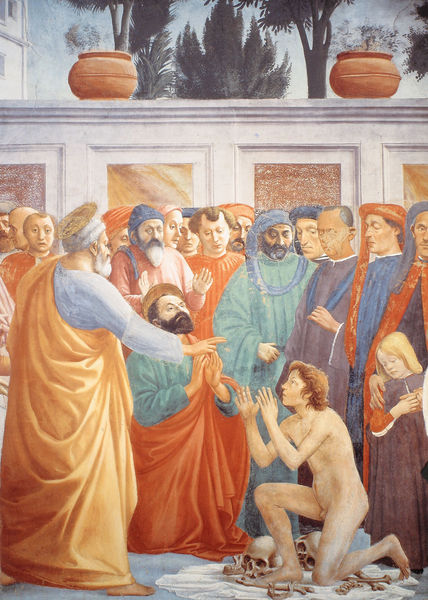
Titel: Fresken der Cappella Brancacci in S. Maria del Carmine
Künstler: Masolino da Panicale
Standort: Florenz, S. Maria del Carmine, Cappella Brancacci (EU - I - Toskana)
Schlagwörter: blau, gruppe, mann, nackt, nackter, bäume, gelb, grün, menschen, mädchen, frau, männer, orange, haus, rot, malerei, alt, bart, jung, kappe, arm, bibel, falten, geschichte, schädel, tod, gewand, stoff, gewänder, kind, renaissance, schalen, italien, perspektive, farben, mauer, blumentöpfe, knochen, palast, knien, gebet, heiligenschein, mantegna, flehen, segen, florenz, palmen, heilige, heilig, gefäße, bitte, christentum, fresco, bitten, hasu, ikonographie, gebeine, lazarus, interpretation, vergebung, giotto, gnade, geichter, erweckung, verlorene sohn, kunstgeschichte, nat, ch, ltalien, knochen#